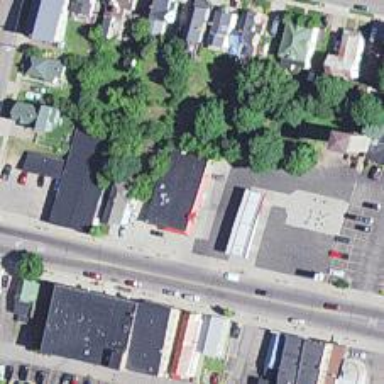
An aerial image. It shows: Convenience shop.